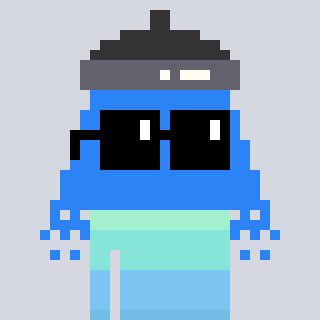
a pixel art character with square black sunglasses, a shower-shaped head and a blue-colored body on a cool background